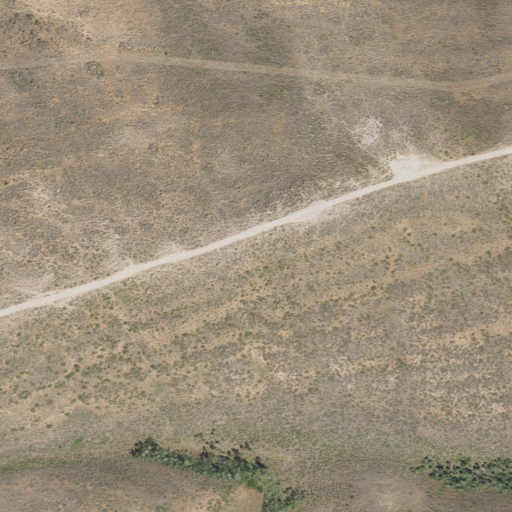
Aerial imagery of ridge(s) in Utah named Thousand Dollar Ridge containing shrub and evergreen forest